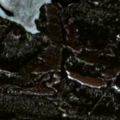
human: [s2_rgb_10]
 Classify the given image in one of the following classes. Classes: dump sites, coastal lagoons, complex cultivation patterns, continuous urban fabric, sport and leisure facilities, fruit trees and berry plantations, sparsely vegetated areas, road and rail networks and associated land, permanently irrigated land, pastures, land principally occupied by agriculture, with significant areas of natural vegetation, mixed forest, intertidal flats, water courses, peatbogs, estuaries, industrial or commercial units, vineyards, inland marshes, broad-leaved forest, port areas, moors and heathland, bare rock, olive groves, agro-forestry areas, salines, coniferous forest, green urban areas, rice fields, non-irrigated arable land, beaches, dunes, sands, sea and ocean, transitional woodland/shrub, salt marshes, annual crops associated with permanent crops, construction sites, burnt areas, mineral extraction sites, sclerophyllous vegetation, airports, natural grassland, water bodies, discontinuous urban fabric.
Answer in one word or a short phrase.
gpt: coniferous forest, mixed forest, water bodies